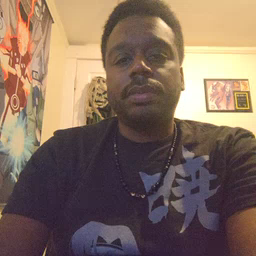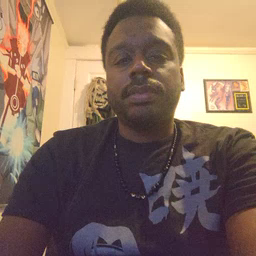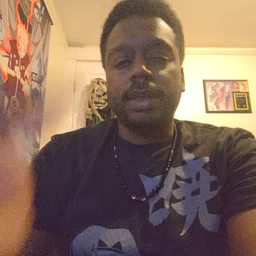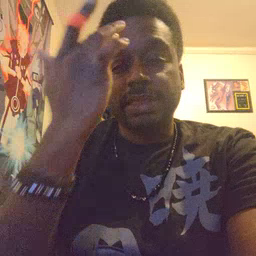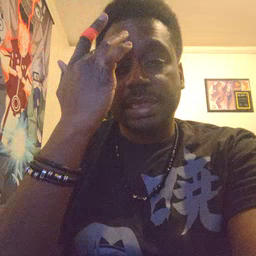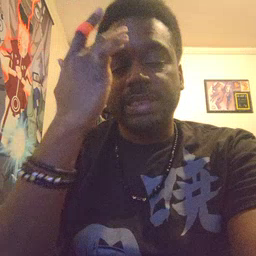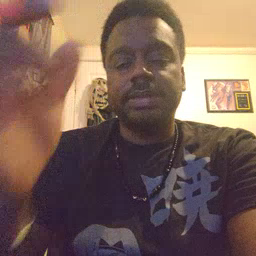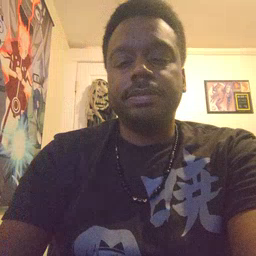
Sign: sick